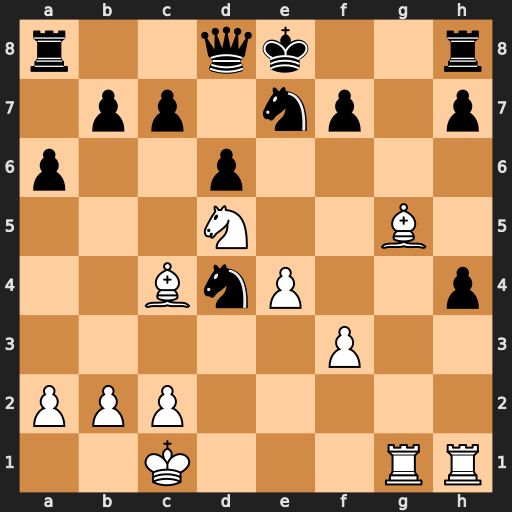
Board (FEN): r2qk2r/1pp1np1p/p2p4/3N2B1/2BnP2p/5P2/PPP5/2K3RR
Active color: w
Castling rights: kq
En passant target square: -
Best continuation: Nf6+ Kf8 Bh6#